Question: I have a mysql query that's taking several minutes which isn't very good as it's used to create a web page.
Three tables are used: poster_data contains information on individual posters. poster_categories lists all the categories (movies, art, etc) while poster_prodcat lists the posterid number and the categories it can be in e.g. one poster would have multiple lines for say, movies, indiana jones, harrison ford, adventure films, etc.
this is the slow query:
'''
select *
from poster_prodcat,
poster_data,
poster_categories
where poster_data.apnumber = poster_prodcat.apnumber
and poster_categories.apcatnum = poster_prodcat.apcatnum
and poster_prodcat.apcatnum='623'
ORDER BY aptitle ASC
LIMIT 0, 32
'''
According to the explain:

It was taking a few minutes. Poster_data has just over 800,000 rows, while poster_prodcat has just over 17 million. Other category queries with this select are barely noticeable, while poster_prodcat.apcatnum='623' has about 400,000 results and is writing out to disk
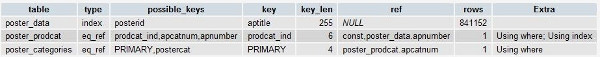
Answer: hope you find this helpful - <URL>
'''
drop table if exists poster;
create table poster
(
poster_id int unsigned not null auto_increment primary key,
name varchar(255) not null unique
)
engine = innodb;
drop table if exists category;
create table category
(
cat_id mediumint unsigned not null auto_increment primary key,
name varchar(255) not null unique
)
engine = innodb;
drop table if exists poster_category;
create table poster_category
(
cat_id mediumint unsigned not null,
poster_id int unsigned not null,
primary key (cat_id, poster_id) -- note the clustered composite index !!
)
engine = innodb;
-- FYI http://dev.mysql.com/doc/refman/5.0/en/innodb-index-types.html
select count(*) from category
count(*)
========
500,000
select count(*) from poster
count(*)
========
1,000,000
select count(*) from poster_category
count(*)
========
125,675,688
select count(*) from poster_category where cat_id = 623
count(*)
========
342,820
explain
select
p.*,
c.*
from
poster_category pc
inner join category c on pc.cat_id = c.cat_id
inner join poster p on pc.poster_id = p.poster_id
where
pc.cat_id = 623
order by
p.name
limit 32;
id select_type table type possible_keys key key_len ref rows
== =========== ===== ==== ============= === ======= === ====
1 SIMPLE c const PRIMARY PRIMARY 3 const 1
1 SIMPLE p index PRIMARY name 257 null 32
1 SIMPLE pc eq_ref PRIMARY PRIMARY 7 const,foo_db.p.poster_id 1
select
p.*,
c.*
from
poster_category pc
inner join category c on pc.cat_id = c.cat_id
inner join poster p on pc.poster_id = p.poster_id
where
pc.cat_id = 623
order by
p.name
limit 32;
Statement:21/08/2010
0:00:00.021: Query OK
'''